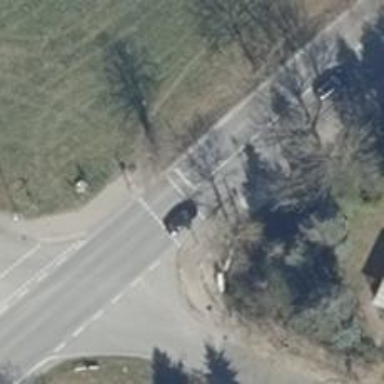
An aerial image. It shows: Pedestrian crossing controlled by traffic signals.